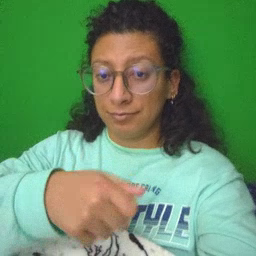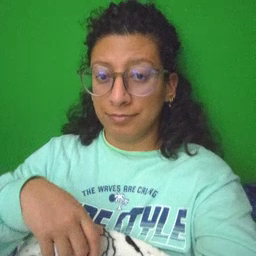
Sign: vacuum